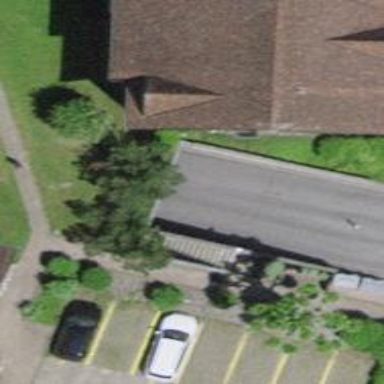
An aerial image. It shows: Parking entrance.